Question: If i style 'input' then the height affects a text input different then a button.
Why is this? And what can be done about it?
(and as a extra, why don't they align?)

'''
<input type="text" value="foobar"/>
<input type="button" value="foobar"/>
'''
css:
'''
body {
background: red;
}
input {
border: 0;
height: 20px;
padding: 10px;
}
'''
<URL>
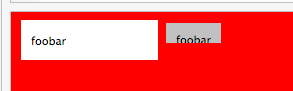
Answer: Some of html elements such as input of type button has predefined styles in browsers. Among others, this results into input of type button to have 'box-sizing: border-box'. Enforce this to be 'box-sizing: content-box', so your css will look like:
'''
body {
background: red;
}
input {
border: 0;
height: 20px;
padding: 10px;
box-sizing: content-box;
}
'''